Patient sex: M
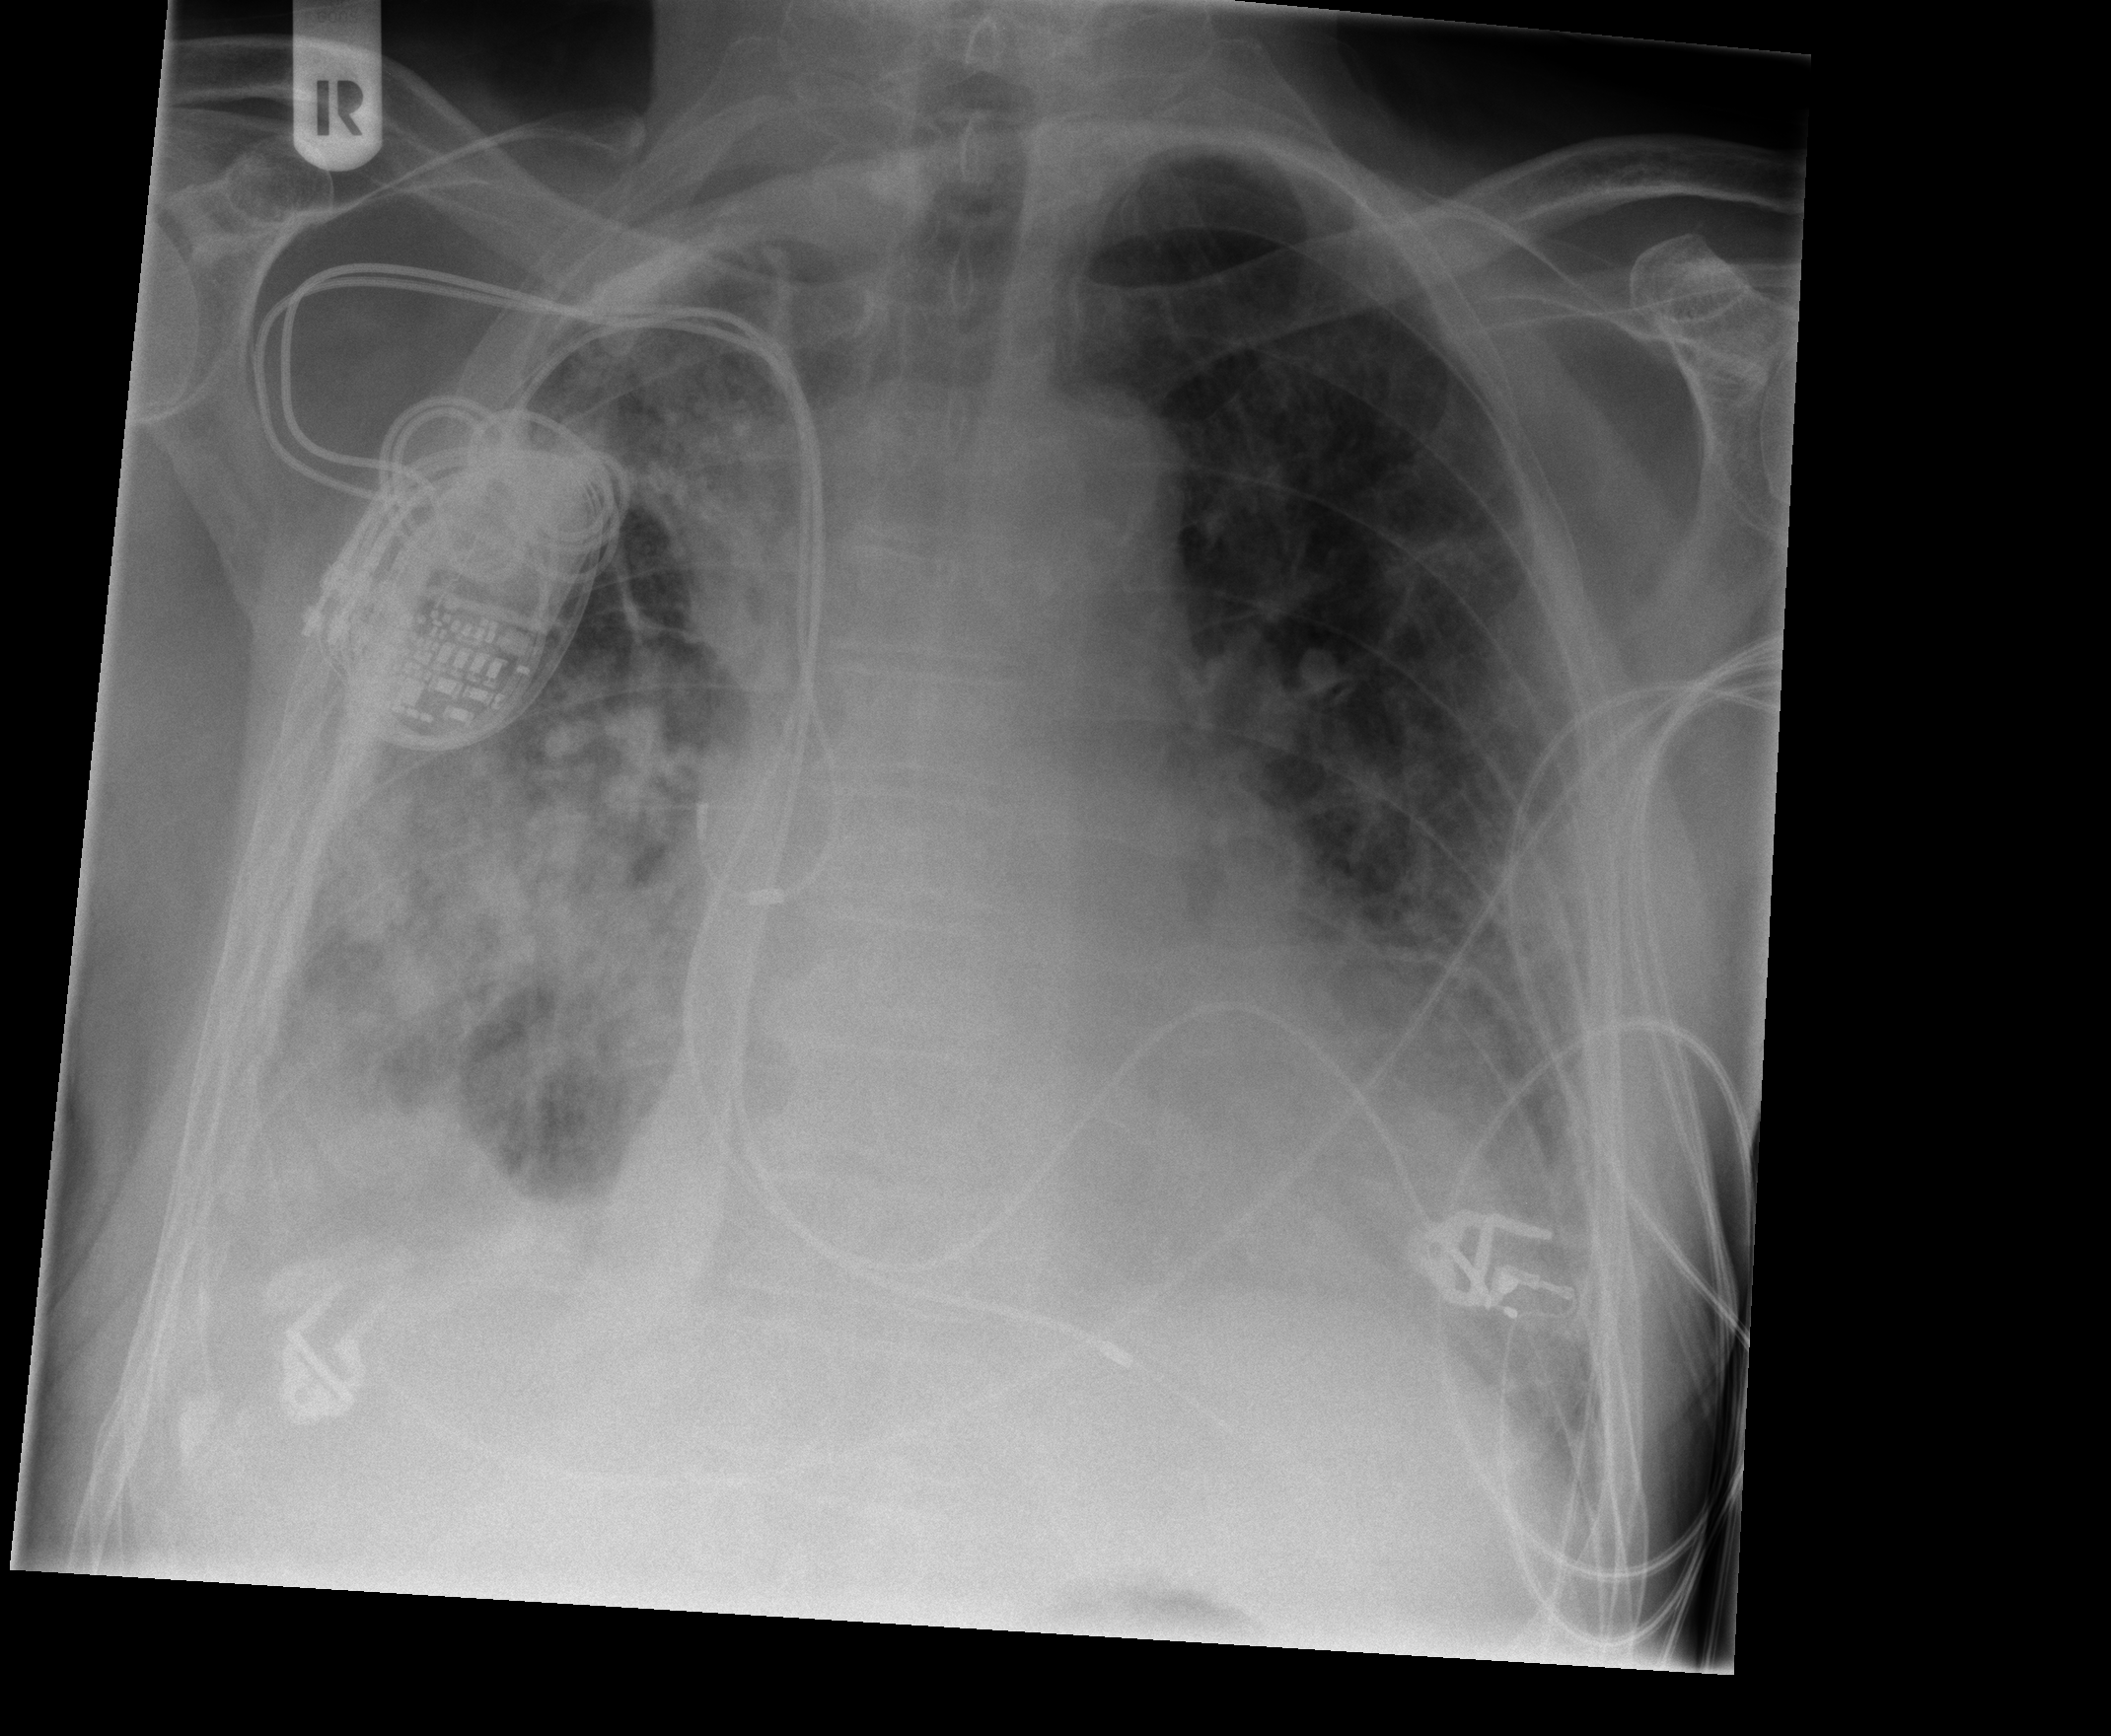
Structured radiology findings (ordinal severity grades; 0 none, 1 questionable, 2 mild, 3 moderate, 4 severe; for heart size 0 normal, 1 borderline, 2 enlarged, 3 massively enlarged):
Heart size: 2
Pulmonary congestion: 2
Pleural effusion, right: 2
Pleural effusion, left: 2
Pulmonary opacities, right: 4
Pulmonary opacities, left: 2
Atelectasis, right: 3
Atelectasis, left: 2